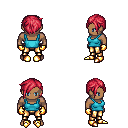
a pixel art fantasy rpg character, male body template, human, dark skin, teal pirate shirt, gold greaves, ruby red pixie cut hairstyle, gold gloves, gold boots, four views (front, back, left, right), 2x2 character sprite sheet, small pixel art, hard edges, no anti-aliasing